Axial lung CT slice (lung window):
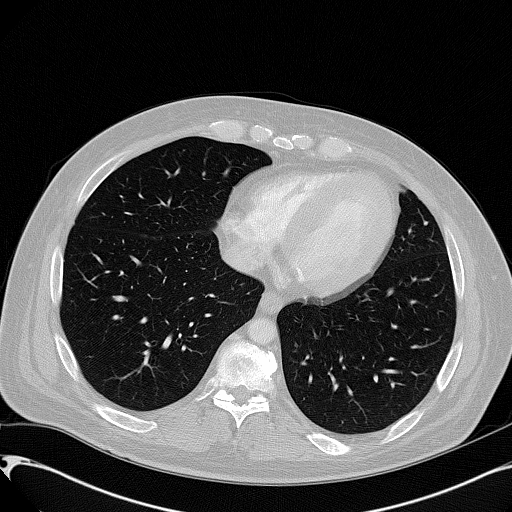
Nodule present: no